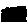
Label: bird